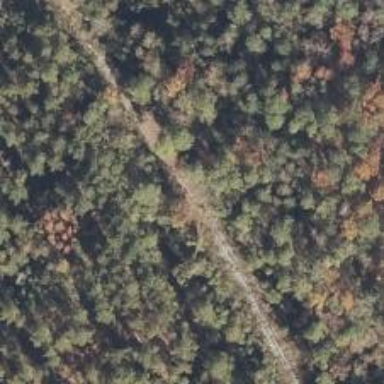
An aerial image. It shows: Disused railway.